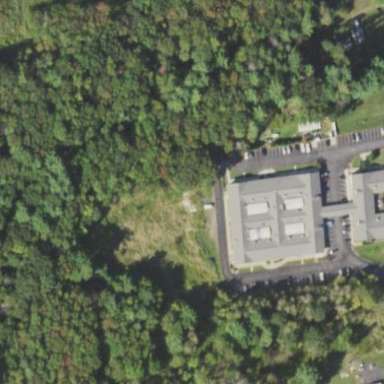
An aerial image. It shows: Building.